Question: I installed a full version of SQL server 2008 R2 developer with SSIS, SSRS, SSAS. I started the SSRS service in windows. No matter which server name I try, I get the error Unable to connect to the report server ZZZ. In management studio, I can see SQl servers, Integration Server but no Report server. It looks like I need to create one so that I can learn SSRS. How do I do this ?
The error photo -

Could this have something to do with the SS2012 BI stack that I have also installed ?
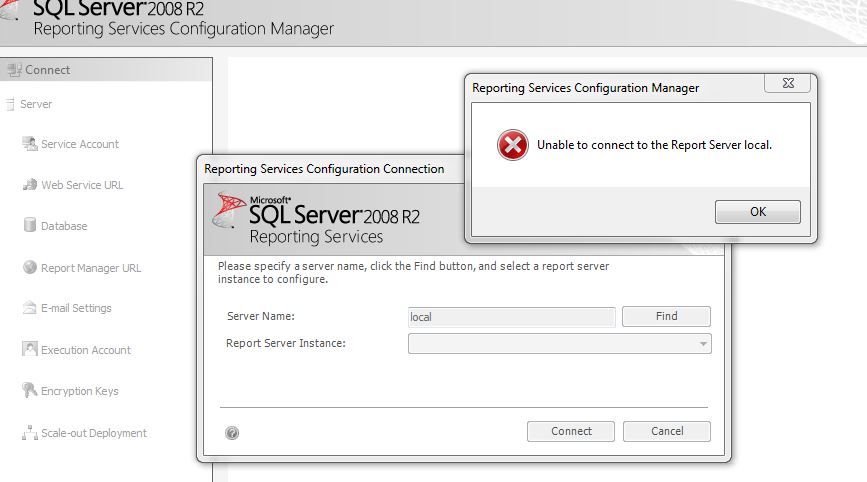
Answer: If your own local machine is a server, enter localhost and NOT local or (local). After that at least I got a better error - no report servers were found. link - <URL>
Next, I tried this -
Start > All Programs > Microsoft SQL Server 2008R2 > Configuration Tools > SQL Server Configuration Manager Make sure the "Reporting Service" service is listed in the service list, and it is running. Nothing found. I saw an error - the remote procedure call failed 0x800706be, under the SQL server services node.
I finally decided that I had to reinstall the whole BI stack. Perhaps you can save yourself the headache by uninstalling SSRS only and reinstalling it. If you don't have
the installation files, you're probably screwed.
The link I used - <URL>
On the install window, choose whatever options you want till you get to this screen -

14) Next is server configuration which asks you to associate an Account to use for the Reporting Services. I am choosing SYSTEM (You can also create a separate account),
click Next:

15) Choose Install, but do not configure the report server and click Next:

Finally, follow all the steps to complete the installation yourself.
If you have SS2012 also in your system like I did, then you will continue to get the error 0x800706be I mentioned above. To fix that you MUST upgrade SS2008 to
Service Pack 1 or higher.